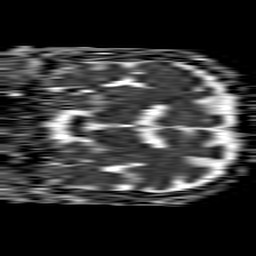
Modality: ADC
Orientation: coronal
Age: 76
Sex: male
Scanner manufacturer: philips
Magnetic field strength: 1.5 T
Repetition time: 4.6 s
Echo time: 0.08631 s